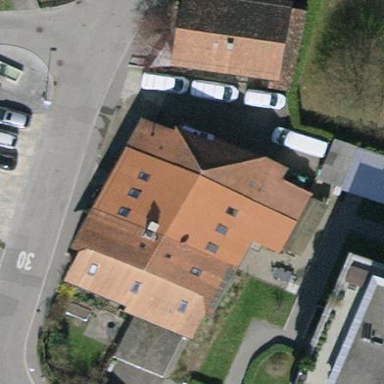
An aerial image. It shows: Semidetached house with tile roof.